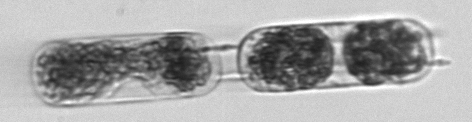
Label: Hemiaulus